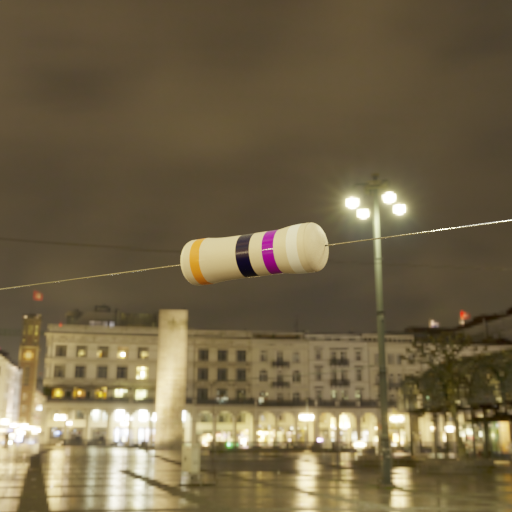
Resistor colour bands (in order): orange, black, violet, white